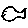
Label: fish